Question: I was accidentally convert Java file to Kotlin file in Android Studio.
I'm try to , but I can't click on the button, see below

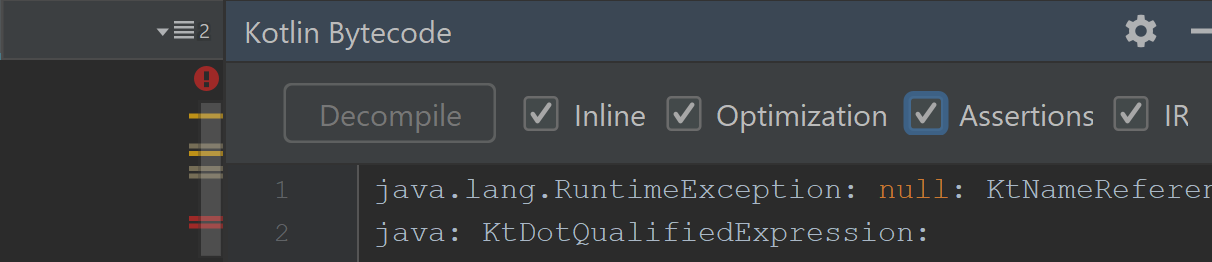
Answer: There is no way to convert Kotlin to Java. When you accidentally converted it you have to press Ctrl + Z. ;)
Now if you have git to roll your changes back.